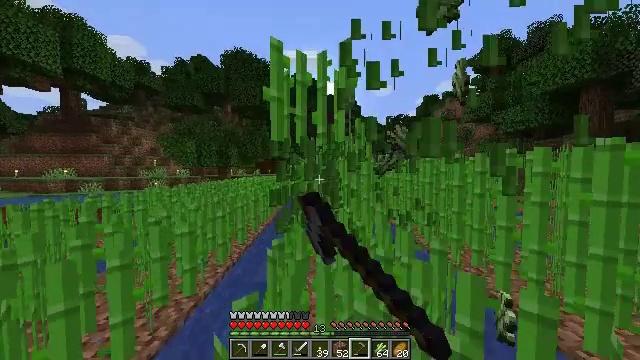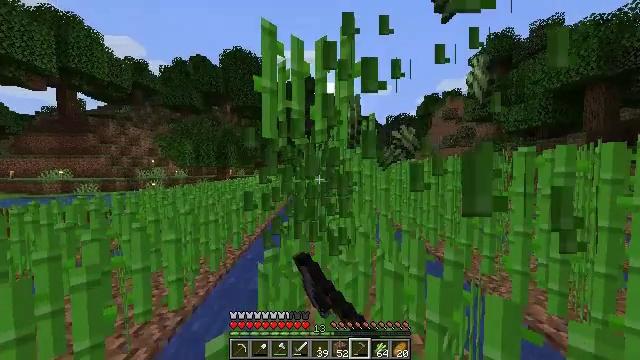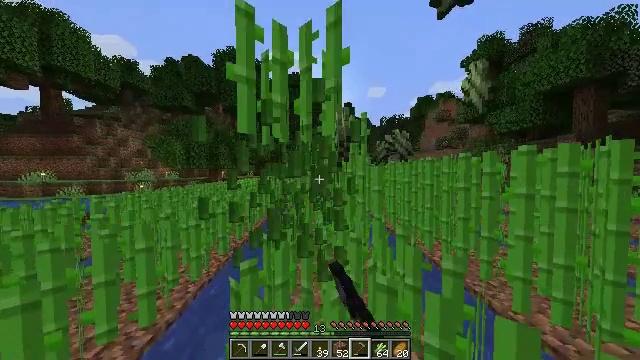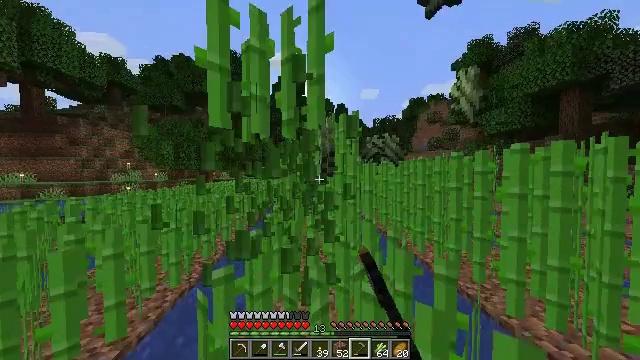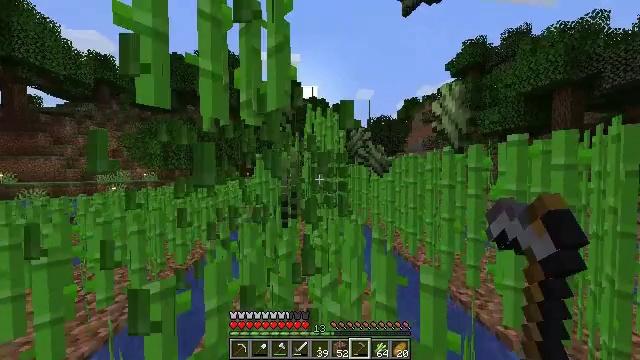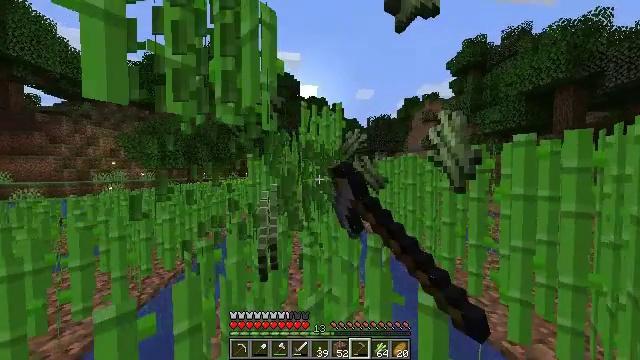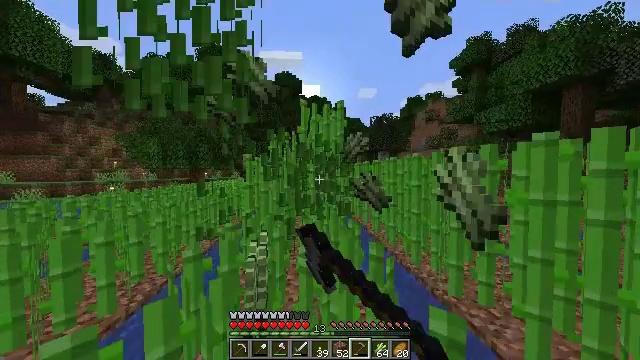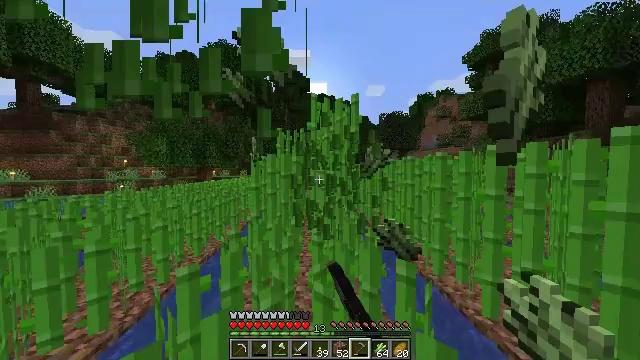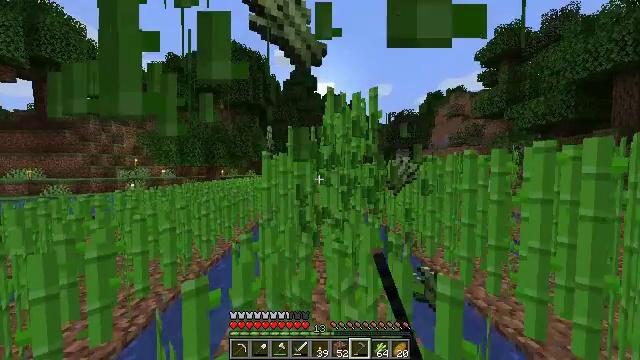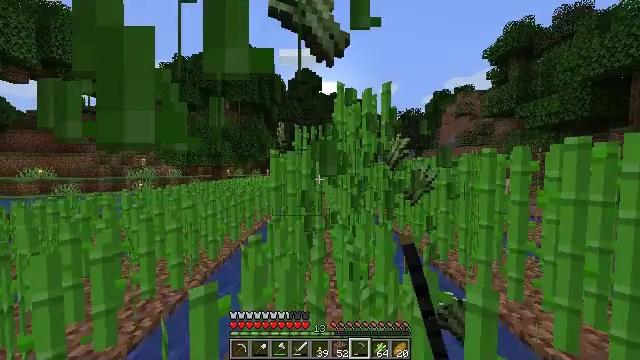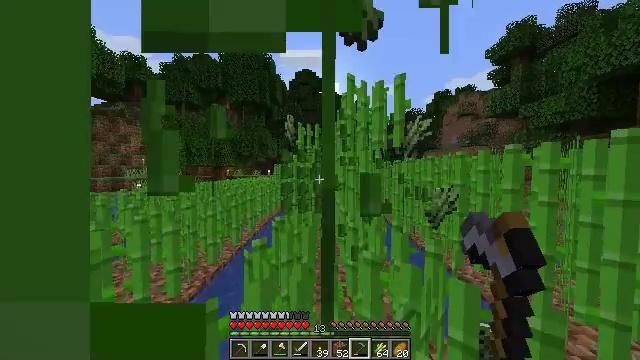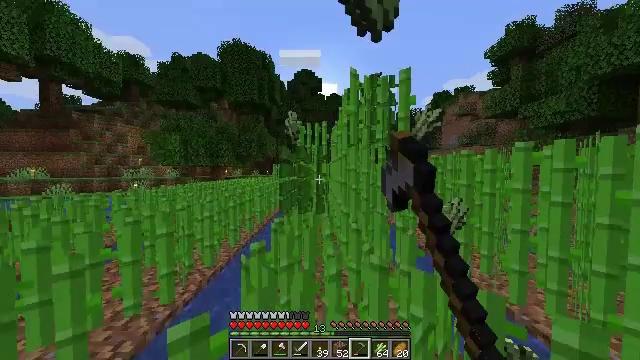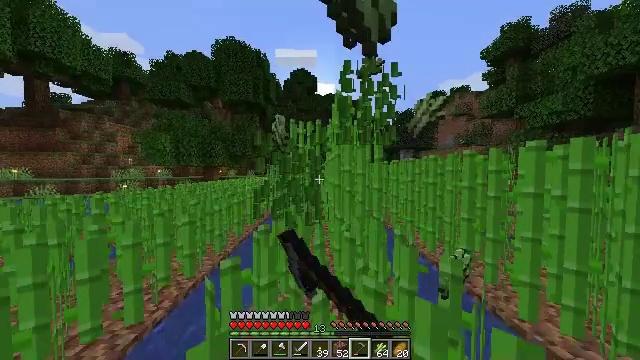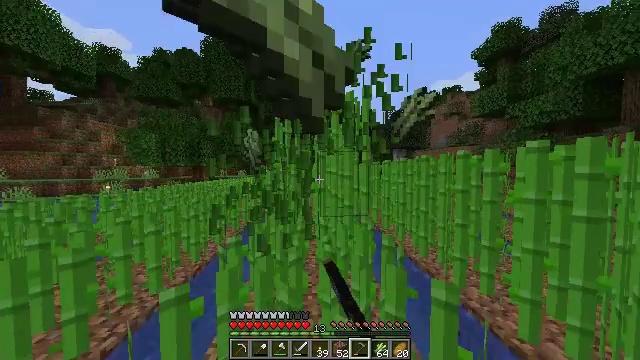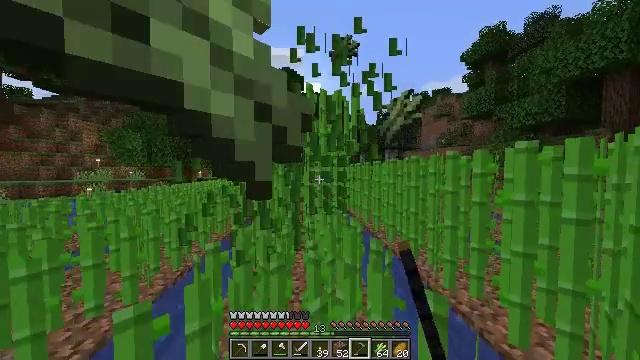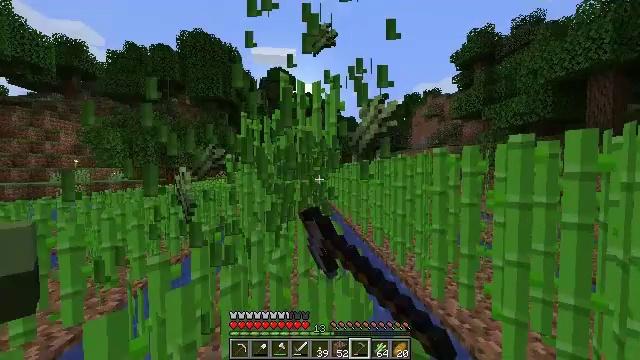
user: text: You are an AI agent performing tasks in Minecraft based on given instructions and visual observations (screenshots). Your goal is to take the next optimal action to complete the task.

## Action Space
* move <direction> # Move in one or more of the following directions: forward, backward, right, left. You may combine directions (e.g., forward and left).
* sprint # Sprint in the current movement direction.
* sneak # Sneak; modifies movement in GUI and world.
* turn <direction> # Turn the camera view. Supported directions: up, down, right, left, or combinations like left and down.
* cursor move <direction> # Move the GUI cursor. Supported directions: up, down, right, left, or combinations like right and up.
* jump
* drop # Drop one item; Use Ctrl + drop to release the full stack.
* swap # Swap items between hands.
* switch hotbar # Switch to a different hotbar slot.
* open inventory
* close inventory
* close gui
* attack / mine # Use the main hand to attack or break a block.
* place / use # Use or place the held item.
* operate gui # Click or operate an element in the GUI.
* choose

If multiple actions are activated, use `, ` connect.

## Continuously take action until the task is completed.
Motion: motion action
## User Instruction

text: Gather sugar cane for crafting.
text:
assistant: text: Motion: move forward and move right, sprint, attack / mine
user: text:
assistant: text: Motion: move forward and move right, sprint, turn right, attack / mine
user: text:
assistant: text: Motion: move forward and move right, sprint, turn right, attack / mine
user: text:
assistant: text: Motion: move forward and move right, sprint, turn right, attack / mine
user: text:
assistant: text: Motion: move forward, sprint, attack / mine
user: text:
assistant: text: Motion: move forward and move left, sprint, attack / mine
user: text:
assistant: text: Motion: move forward and move left, sprint, turn left, attack / mine
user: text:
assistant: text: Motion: move forward and move left, sprint, turn left, attack / mine
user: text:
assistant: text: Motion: move forward and move left, sprint, turn left, attack / mine
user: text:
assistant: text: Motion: move forward, sprint, attack / mine
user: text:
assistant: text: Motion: move forward and move right, sprint, attack / mine
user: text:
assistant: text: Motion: move forward and move right, sprint, attack / mine
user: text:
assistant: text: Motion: move forward and move right, sprint, turn right, attack / mine
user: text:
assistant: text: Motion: move forward and move right, sprint, turn right, attack / mine
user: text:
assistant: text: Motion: move forward and move right, sprint, turn right, attack / mine
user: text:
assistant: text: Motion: move forward and move right, sprint, attack / mine
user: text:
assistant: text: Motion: move forward, sprint, attack / mine
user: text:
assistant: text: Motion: move forward and move left, sprint, turn left, attack / mine
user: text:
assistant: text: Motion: move forward and move left, sprint, turn left, attack / mine
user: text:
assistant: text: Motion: move forward and move left, sprint, turn left, attack / mine
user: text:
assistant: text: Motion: move forward and move left, sprint, attack / mine
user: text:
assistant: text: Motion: move forward and move left, sprint, attack / mine
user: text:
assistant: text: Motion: move forward and move left, sprint, attack / mine
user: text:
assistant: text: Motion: move forward, sprint, attack / mine
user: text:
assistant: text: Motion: move forward, sprint, attack / mine
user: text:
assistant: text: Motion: move forward and move right, sprint, turn right, attack / mine
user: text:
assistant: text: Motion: move forward and move right, sprint, turn right, attack / mine
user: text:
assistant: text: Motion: move forward and move right, sprint, turn right, attack / mine
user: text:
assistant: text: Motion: move forward and move right, sprint, attack / mine
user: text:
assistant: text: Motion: move forward and move left, sprint, attack / mine